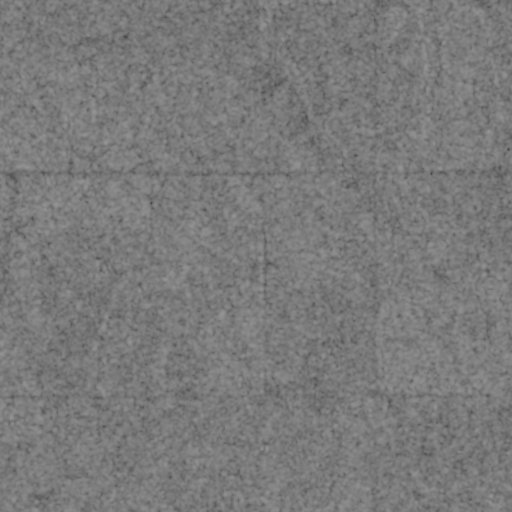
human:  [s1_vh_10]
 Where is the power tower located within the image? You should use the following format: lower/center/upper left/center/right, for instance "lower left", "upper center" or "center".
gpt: The power tower is located in the lower left of the image.
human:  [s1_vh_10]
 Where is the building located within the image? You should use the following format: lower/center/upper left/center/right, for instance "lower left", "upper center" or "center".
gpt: There is no building in the image.

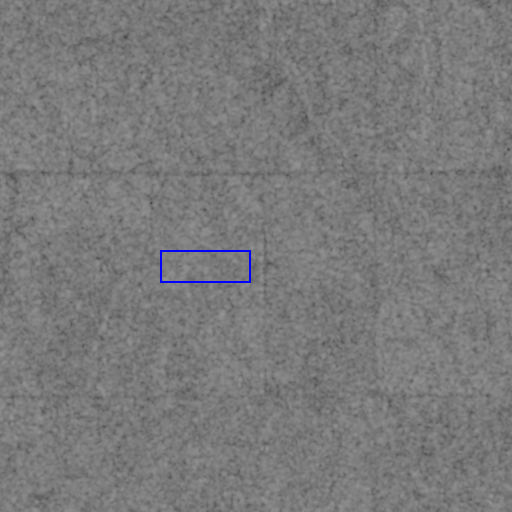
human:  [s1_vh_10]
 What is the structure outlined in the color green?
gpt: There is no green outline.
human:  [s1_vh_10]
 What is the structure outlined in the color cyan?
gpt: There is no structure outlined in cyan.